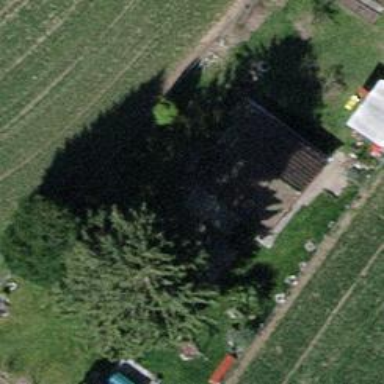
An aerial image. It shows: Allotment house.